Question: Like you can see from the diagram it has three objects. Object_1 has a variable-sized ordered array with references to objects 2 and 3 in that order which is exactly the thing I want to say with the diagram. My problem is that I didn't see anything in the UML standard specifications when I browsed them through for a notation to do something like this.
How do I fix this diagram so that it would be a valid object diagram according to the UML standard? Or is it even possible? Does UML specify a way to say something like this?

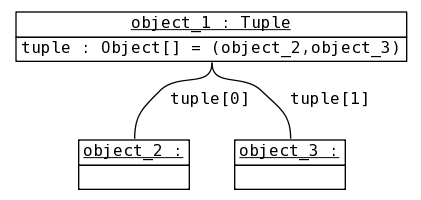
Answer: There is no specification of what an object diagram (what you show) is (see a full explanation <URL>